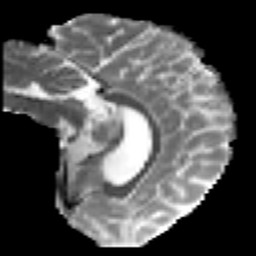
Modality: MD
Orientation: sagittal
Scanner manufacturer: ge
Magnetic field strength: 3 T
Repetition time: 7.98 s
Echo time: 0.0701 s